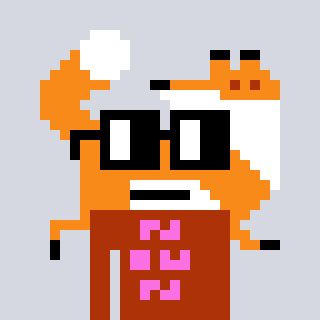
a pixel art character with square black glasses, a fox-shaped head and a hotbrown-colored body on a cool background